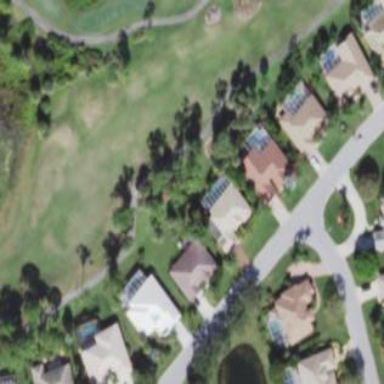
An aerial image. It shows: Grassy area designated as golf fairway.